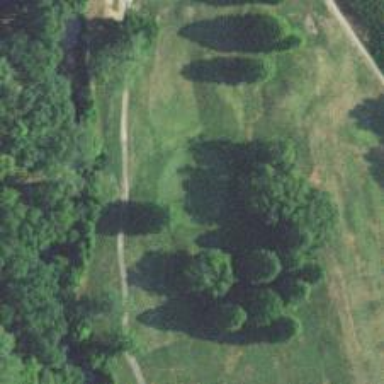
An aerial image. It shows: Golf hole.